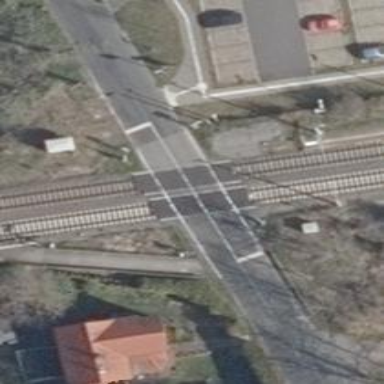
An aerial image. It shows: Railway with electrified contact lines.